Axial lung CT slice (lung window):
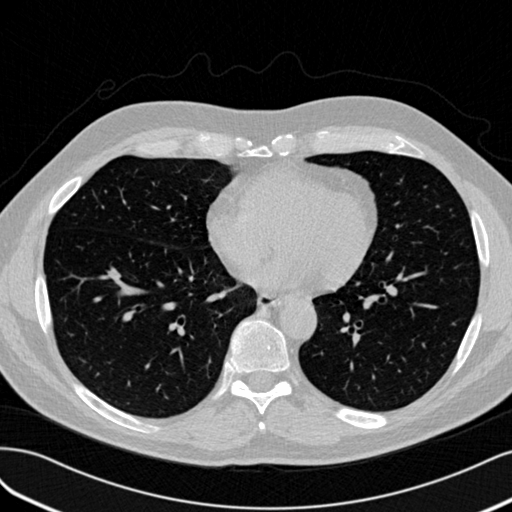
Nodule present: no